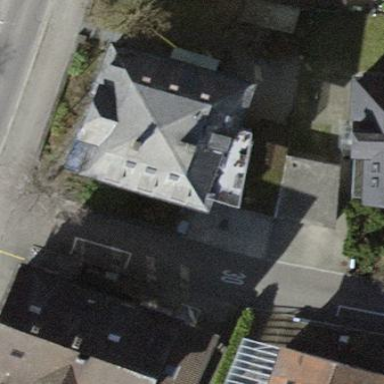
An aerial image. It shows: Building with gambrel roof made of dark gray roof tiles.